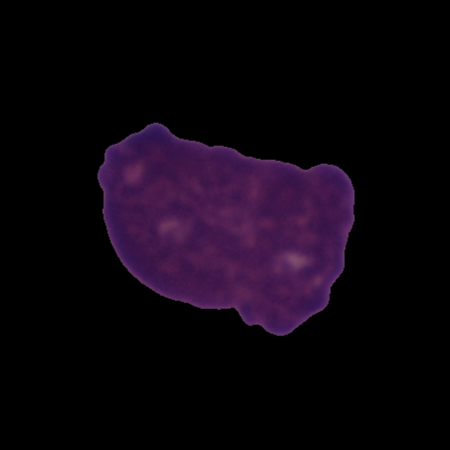
Label: cancer